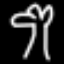
Label: palm tree